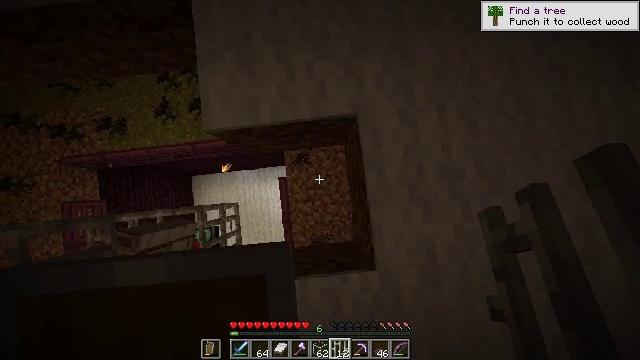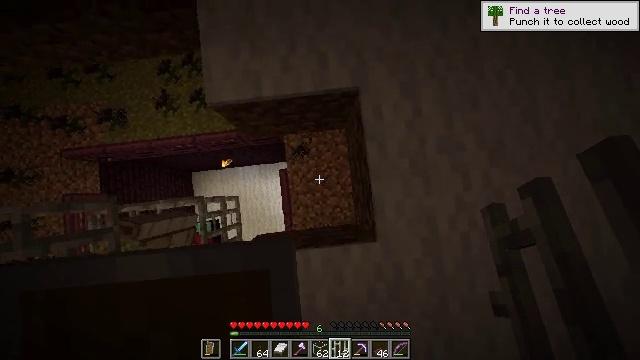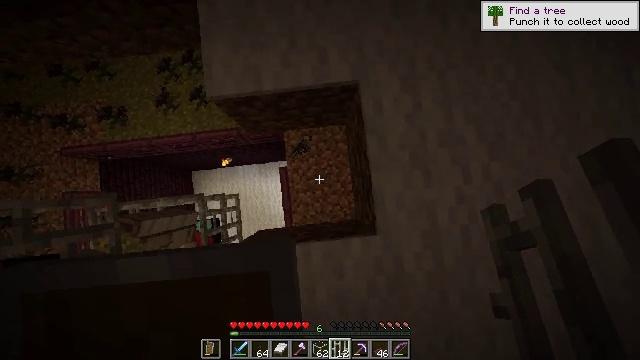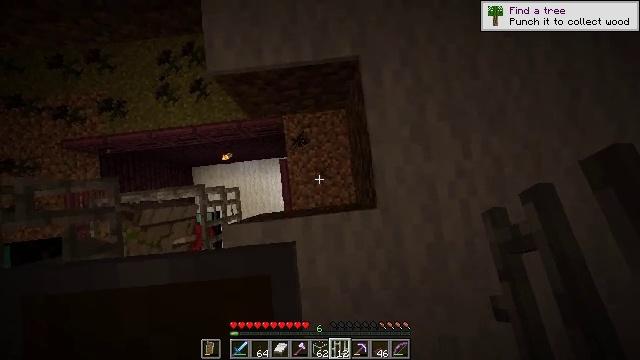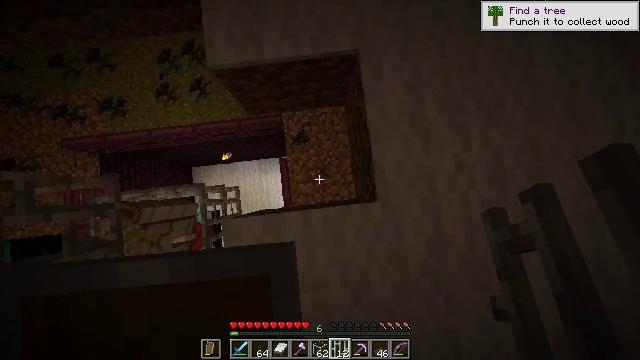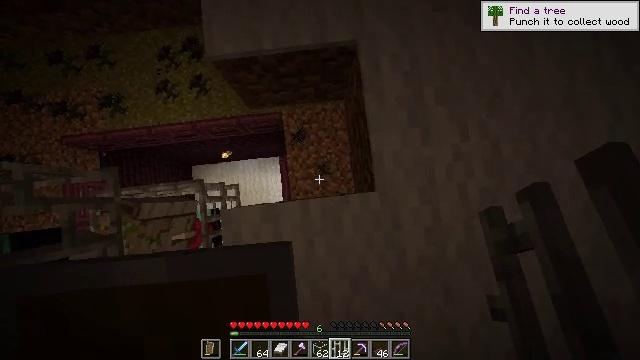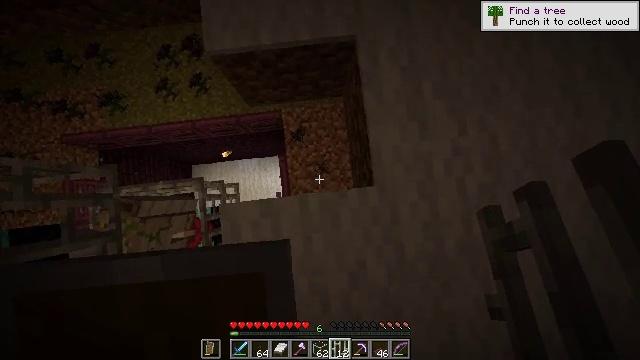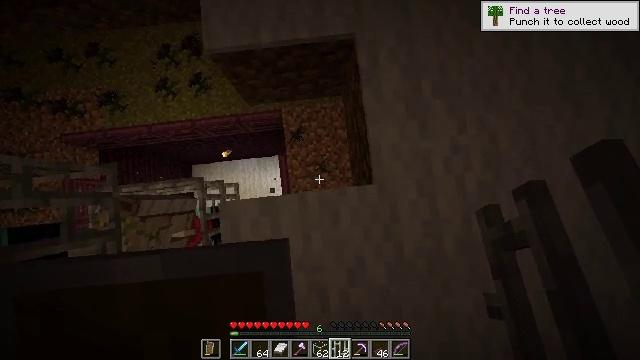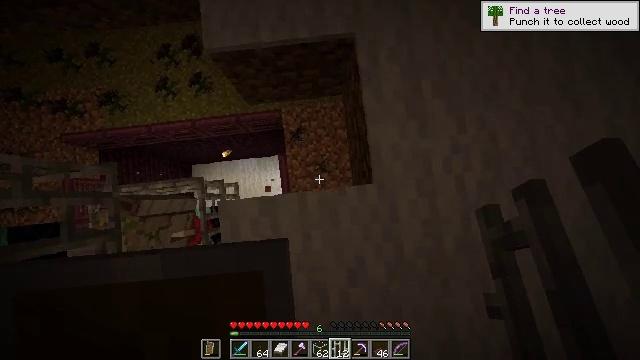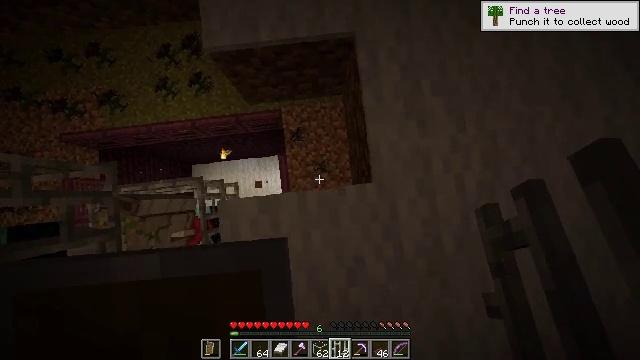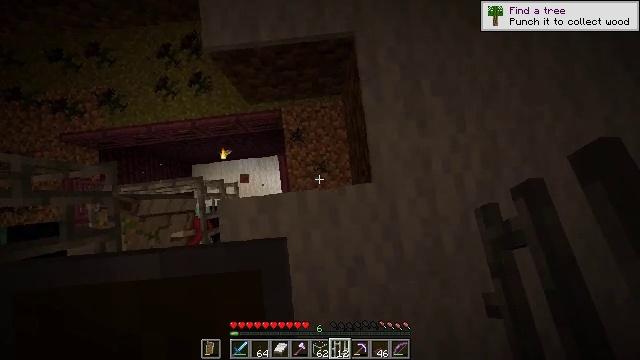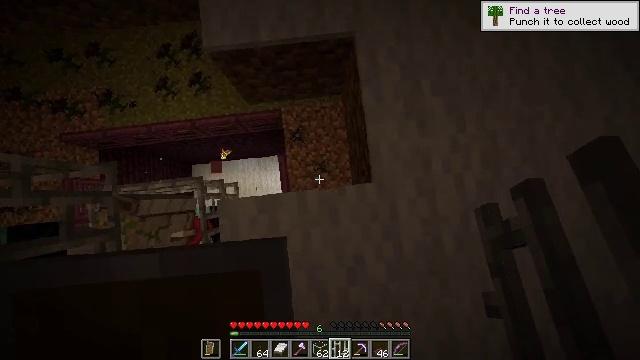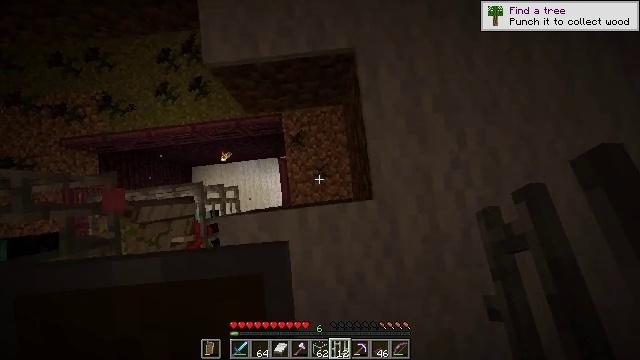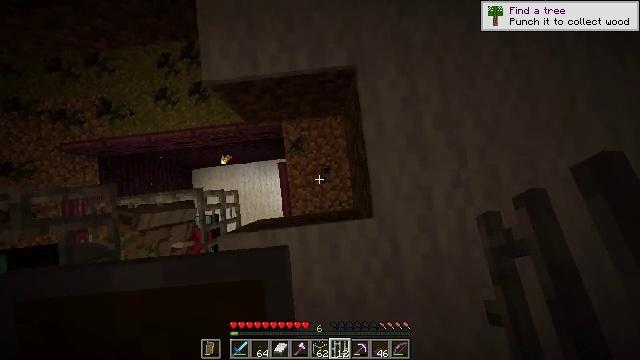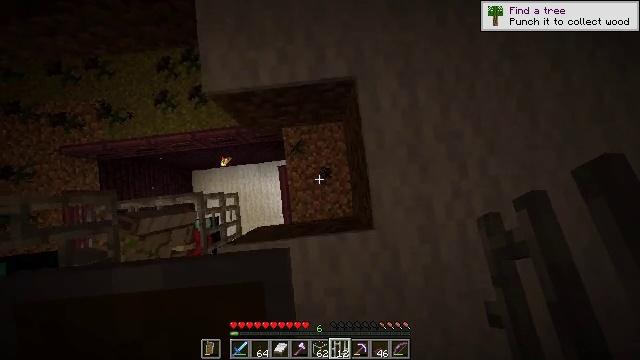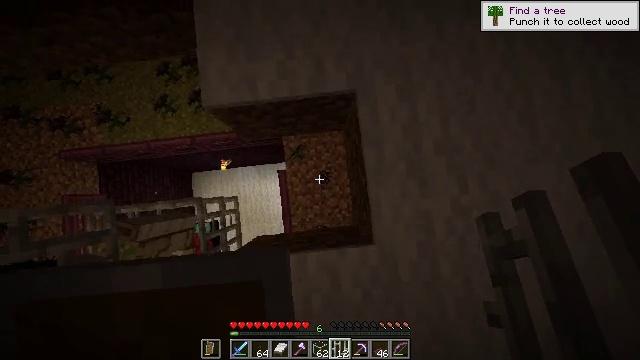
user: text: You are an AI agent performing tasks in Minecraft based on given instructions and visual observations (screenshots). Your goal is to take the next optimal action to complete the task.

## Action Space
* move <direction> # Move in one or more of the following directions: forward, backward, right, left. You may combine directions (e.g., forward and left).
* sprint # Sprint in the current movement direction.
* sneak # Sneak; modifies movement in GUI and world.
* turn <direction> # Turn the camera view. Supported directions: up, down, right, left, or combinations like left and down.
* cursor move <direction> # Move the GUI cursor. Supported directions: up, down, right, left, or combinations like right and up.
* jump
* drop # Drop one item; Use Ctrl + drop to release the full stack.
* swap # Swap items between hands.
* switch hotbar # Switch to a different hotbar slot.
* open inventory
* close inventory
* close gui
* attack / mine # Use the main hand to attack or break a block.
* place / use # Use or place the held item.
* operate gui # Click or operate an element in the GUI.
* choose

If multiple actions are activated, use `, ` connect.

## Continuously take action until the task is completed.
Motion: motion action
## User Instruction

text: Carefully break the wither rose.
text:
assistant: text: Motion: move back
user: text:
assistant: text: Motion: move back
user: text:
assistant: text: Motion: no_op
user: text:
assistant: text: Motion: no_op
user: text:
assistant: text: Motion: no_op
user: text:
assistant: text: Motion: no_op
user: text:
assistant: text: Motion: no_op
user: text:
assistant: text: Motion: no_op
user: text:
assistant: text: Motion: no_op
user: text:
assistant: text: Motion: no_op
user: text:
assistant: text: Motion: no_op
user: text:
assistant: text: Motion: move forward
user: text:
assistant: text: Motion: move forward
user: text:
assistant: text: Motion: no_op
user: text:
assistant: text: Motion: no_op
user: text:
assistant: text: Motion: no_op
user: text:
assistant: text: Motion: no_op
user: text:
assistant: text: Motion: no_op
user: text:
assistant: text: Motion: no_op
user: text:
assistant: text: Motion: no_op
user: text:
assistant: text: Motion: no_op
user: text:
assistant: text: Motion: no_op
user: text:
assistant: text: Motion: no_op
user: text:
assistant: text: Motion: no_op
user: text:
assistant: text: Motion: no_op
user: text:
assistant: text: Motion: no_op
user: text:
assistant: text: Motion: no_op
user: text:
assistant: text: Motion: attack / mine
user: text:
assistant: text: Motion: attack / mine
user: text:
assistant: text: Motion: no_op